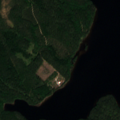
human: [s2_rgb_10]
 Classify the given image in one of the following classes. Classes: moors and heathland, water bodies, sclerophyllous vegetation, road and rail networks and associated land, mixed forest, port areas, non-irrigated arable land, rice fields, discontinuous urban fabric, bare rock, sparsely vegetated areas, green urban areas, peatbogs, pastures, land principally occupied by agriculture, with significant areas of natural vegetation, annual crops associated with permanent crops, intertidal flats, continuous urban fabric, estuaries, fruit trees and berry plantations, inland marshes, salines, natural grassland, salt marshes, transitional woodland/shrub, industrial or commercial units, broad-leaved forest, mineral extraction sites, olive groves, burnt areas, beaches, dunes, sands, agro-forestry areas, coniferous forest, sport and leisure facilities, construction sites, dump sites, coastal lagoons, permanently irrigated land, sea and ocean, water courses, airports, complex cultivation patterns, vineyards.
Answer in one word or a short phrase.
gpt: coniferous forest, water bodies